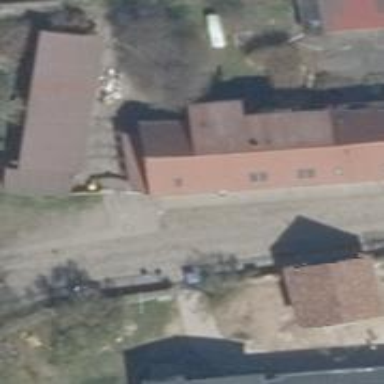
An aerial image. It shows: Pub.